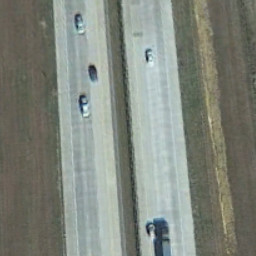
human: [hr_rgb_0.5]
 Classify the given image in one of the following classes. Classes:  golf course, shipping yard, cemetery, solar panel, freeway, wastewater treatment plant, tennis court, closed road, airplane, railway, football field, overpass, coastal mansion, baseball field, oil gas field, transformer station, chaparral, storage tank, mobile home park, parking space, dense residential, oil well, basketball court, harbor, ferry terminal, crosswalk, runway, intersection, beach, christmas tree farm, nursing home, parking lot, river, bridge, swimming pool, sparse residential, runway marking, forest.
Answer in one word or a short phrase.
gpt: freeway